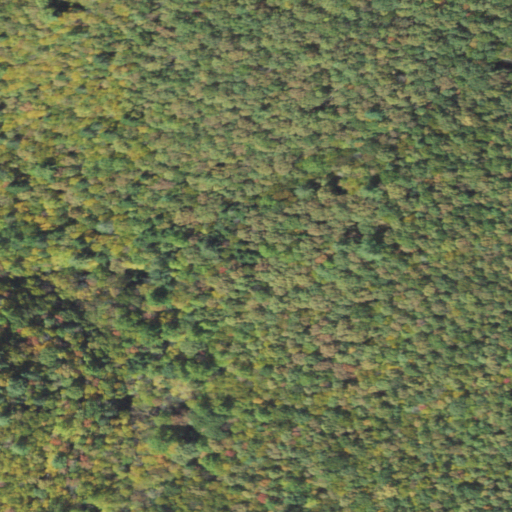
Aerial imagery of valley in Pennsylvania named Bear Hollow containing mixed forest, deciduous forest, and open development